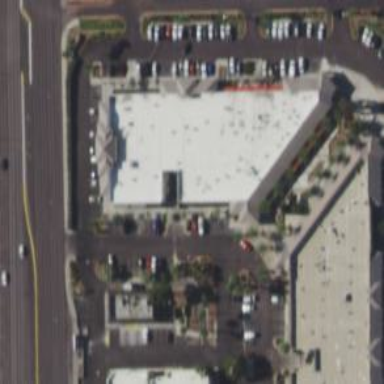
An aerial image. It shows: Mall building.